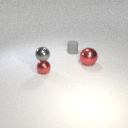
small red metal sphere in front of large red metal sphere